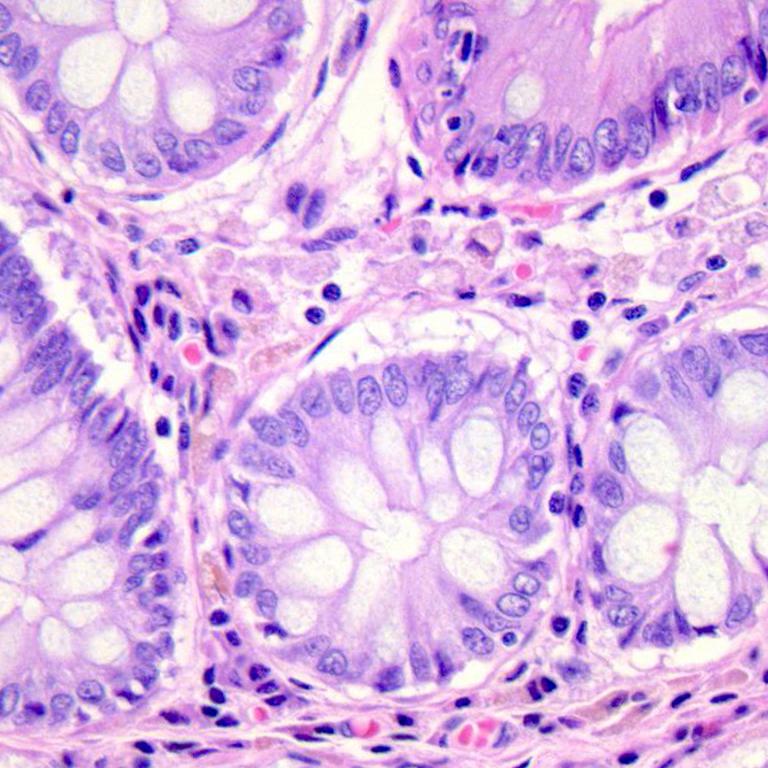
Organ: colon
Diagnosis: benign